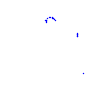
Particle: proton